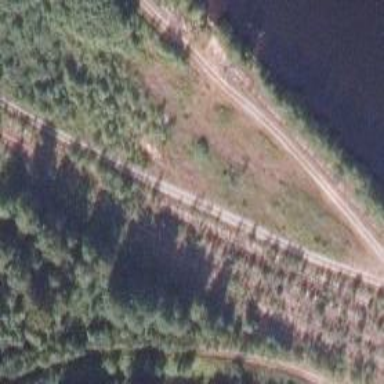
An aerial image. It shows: Unused railway yard.